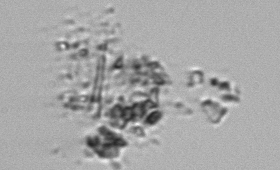
Label: Phaeocystis_debris